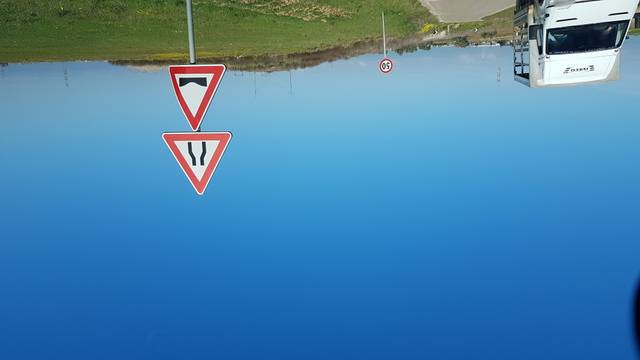
Region: Italy
Coordinates: 40.591, 17.92